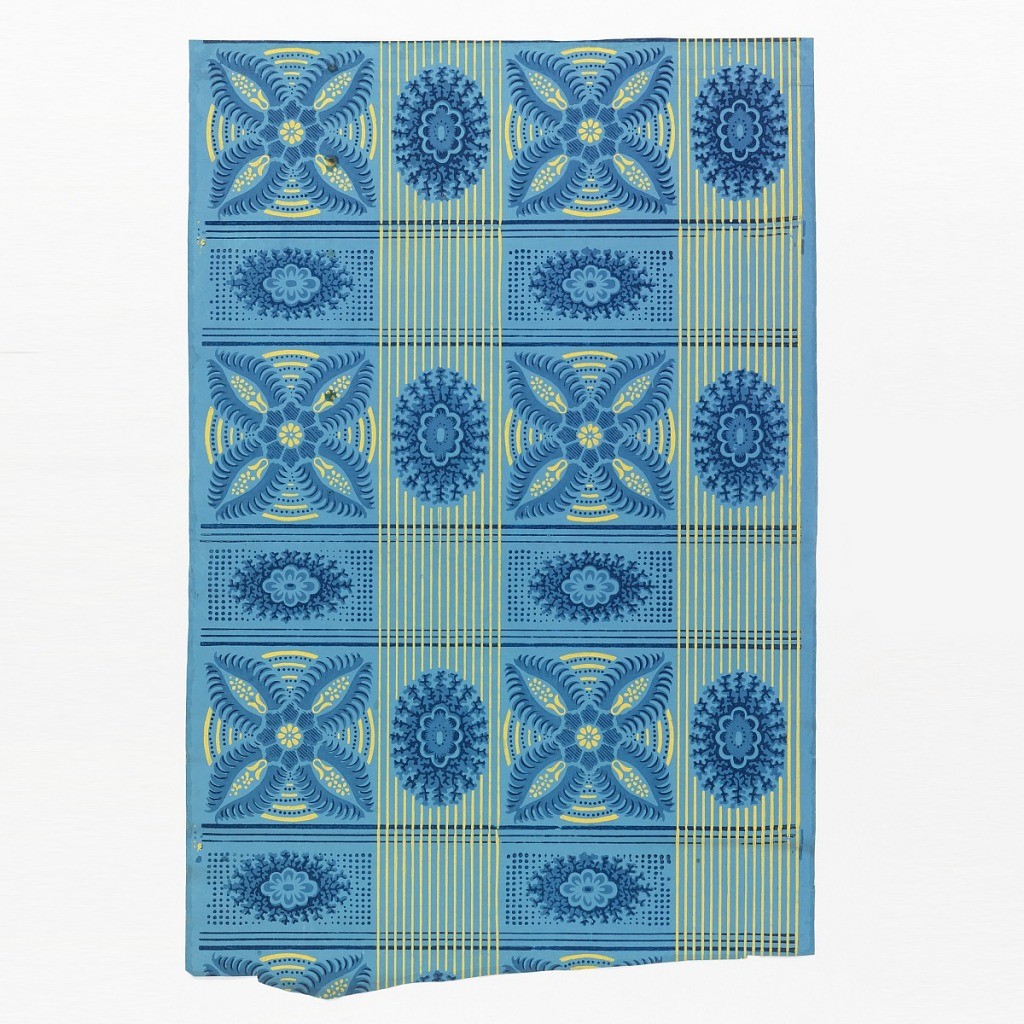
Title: Sidewall
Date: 1825–30
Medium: Block-printed on handmade paper
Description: Vertical stripes of yellow, forming bands, and horizontal blue stripes, both recurring at intervals and enclosing square and rectangular shapes set with foliate forms. Printed in yellow and blues on joined sheets of paper.